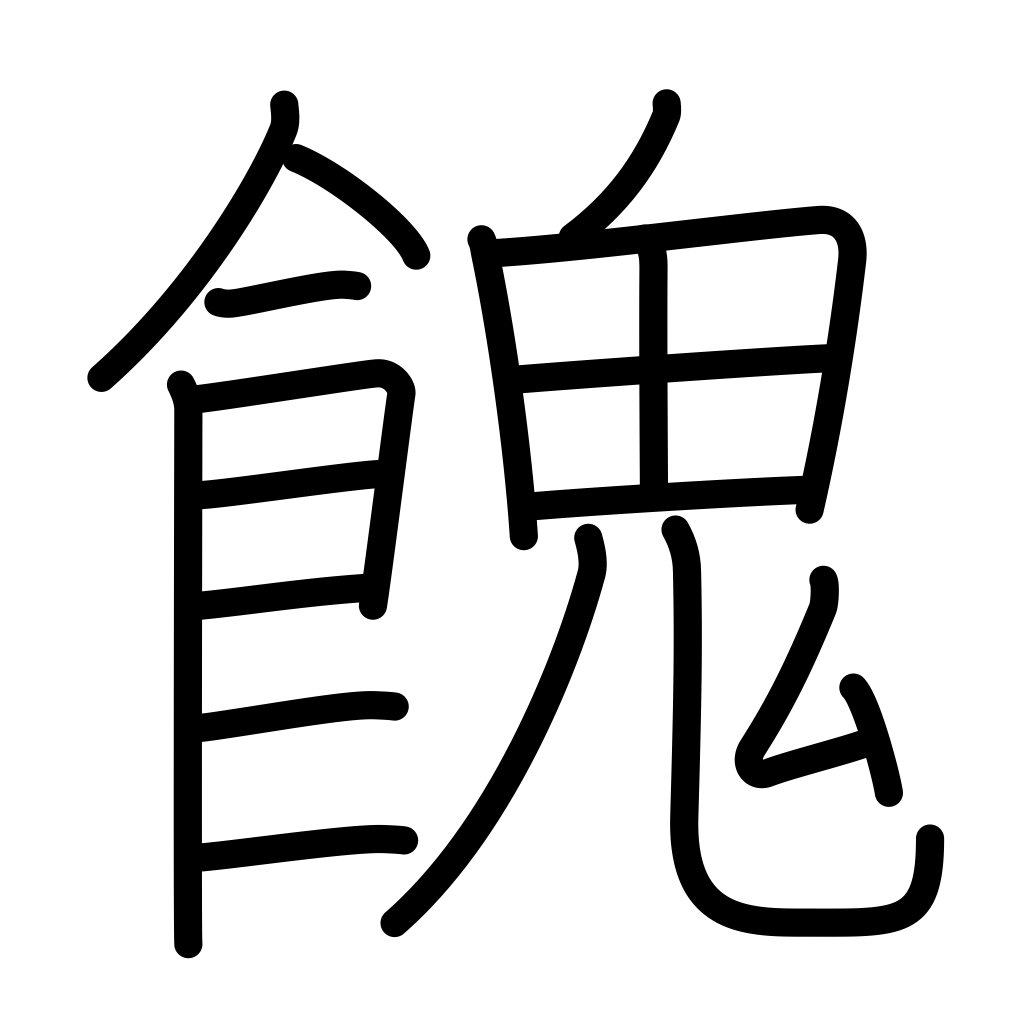
Meaning: give, provide